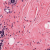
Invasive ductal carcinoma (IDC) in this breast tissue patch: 0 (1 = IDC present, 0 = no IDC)